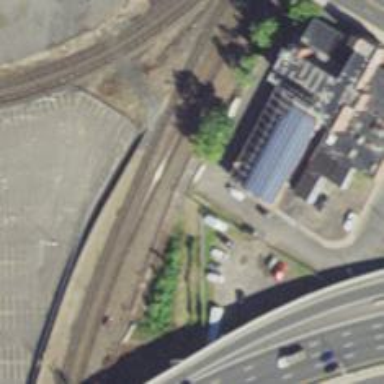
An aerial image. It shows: Railway track.